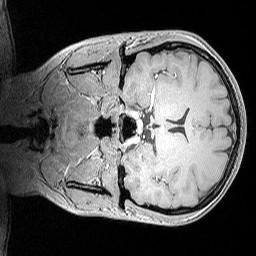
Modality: MP2RAGE
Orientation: coronal
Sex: female
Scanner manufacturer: siemens
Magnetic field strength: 3 T
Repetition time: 5 s
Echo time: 0.00292 s